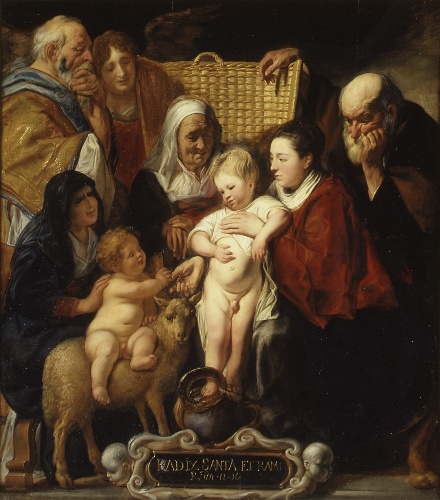
Title: The Holy Family with Saint Anne and the Young Baptist and His Parents
Artist: Jacob Jordaens
Artist bio: Flemish, Antwerp 1593–1678 Antwerp
Date: early 1620s and 1650s
Object type: Painting
Classification: Paintings
Medium: Oil on wood
Dimensions: 66 7/8 x 59 in. (169.9 x 149.9 cm)
Department: European Paintings
Credit line: Purchase, 1871
Accession year: 1871
Repository: Metropolitan Museum of Art, New York, NY
Tags: Sheep|Holy Family|Saint Anne|Saint John the Baptist|Jesus|Virgin Mary